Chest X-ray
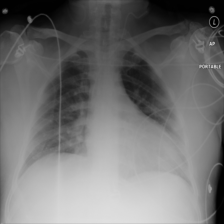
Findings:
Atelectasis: negative
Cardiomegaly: positive
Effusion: negative
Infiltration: negative
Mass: negative
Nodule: negative
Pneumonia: negative
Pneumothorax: negative
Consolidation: negative
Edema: negative
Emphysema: negative
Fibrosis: negative
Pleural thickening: negative
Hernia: negative